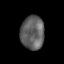
Tissue: lung
Cell type: T cells
Senescence score: 0.2331
Nuclear area (px): 783
Mean DAPI intensity: 96.068